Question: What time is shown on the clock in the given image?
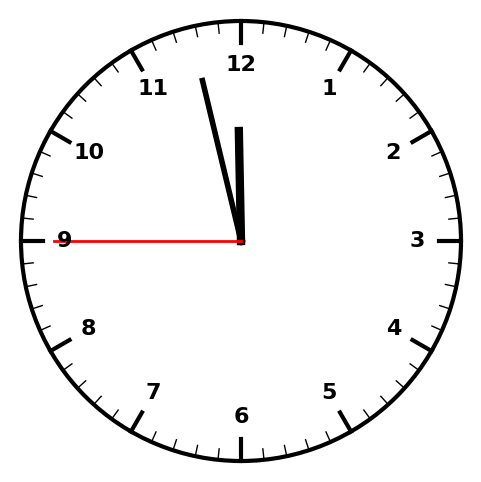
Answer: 11:57:45